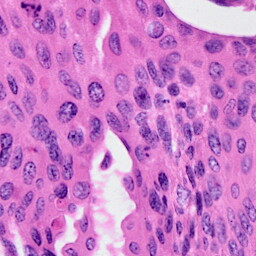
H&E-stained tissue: Cervix